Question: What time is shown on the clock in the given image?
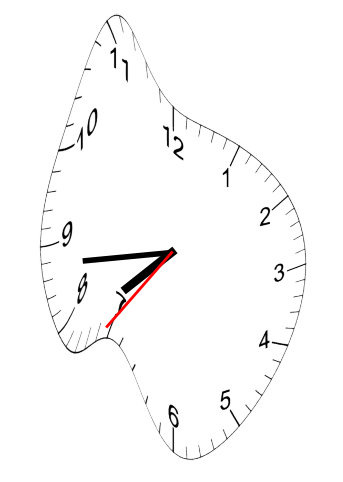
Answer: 07:43:36